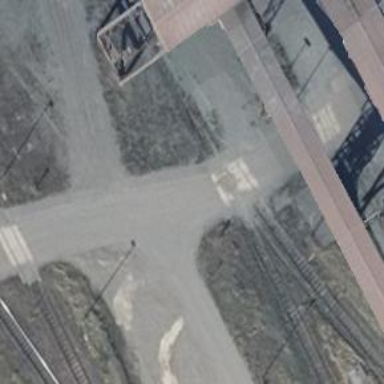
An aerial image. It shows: Level crossing along the railway.